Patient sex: M
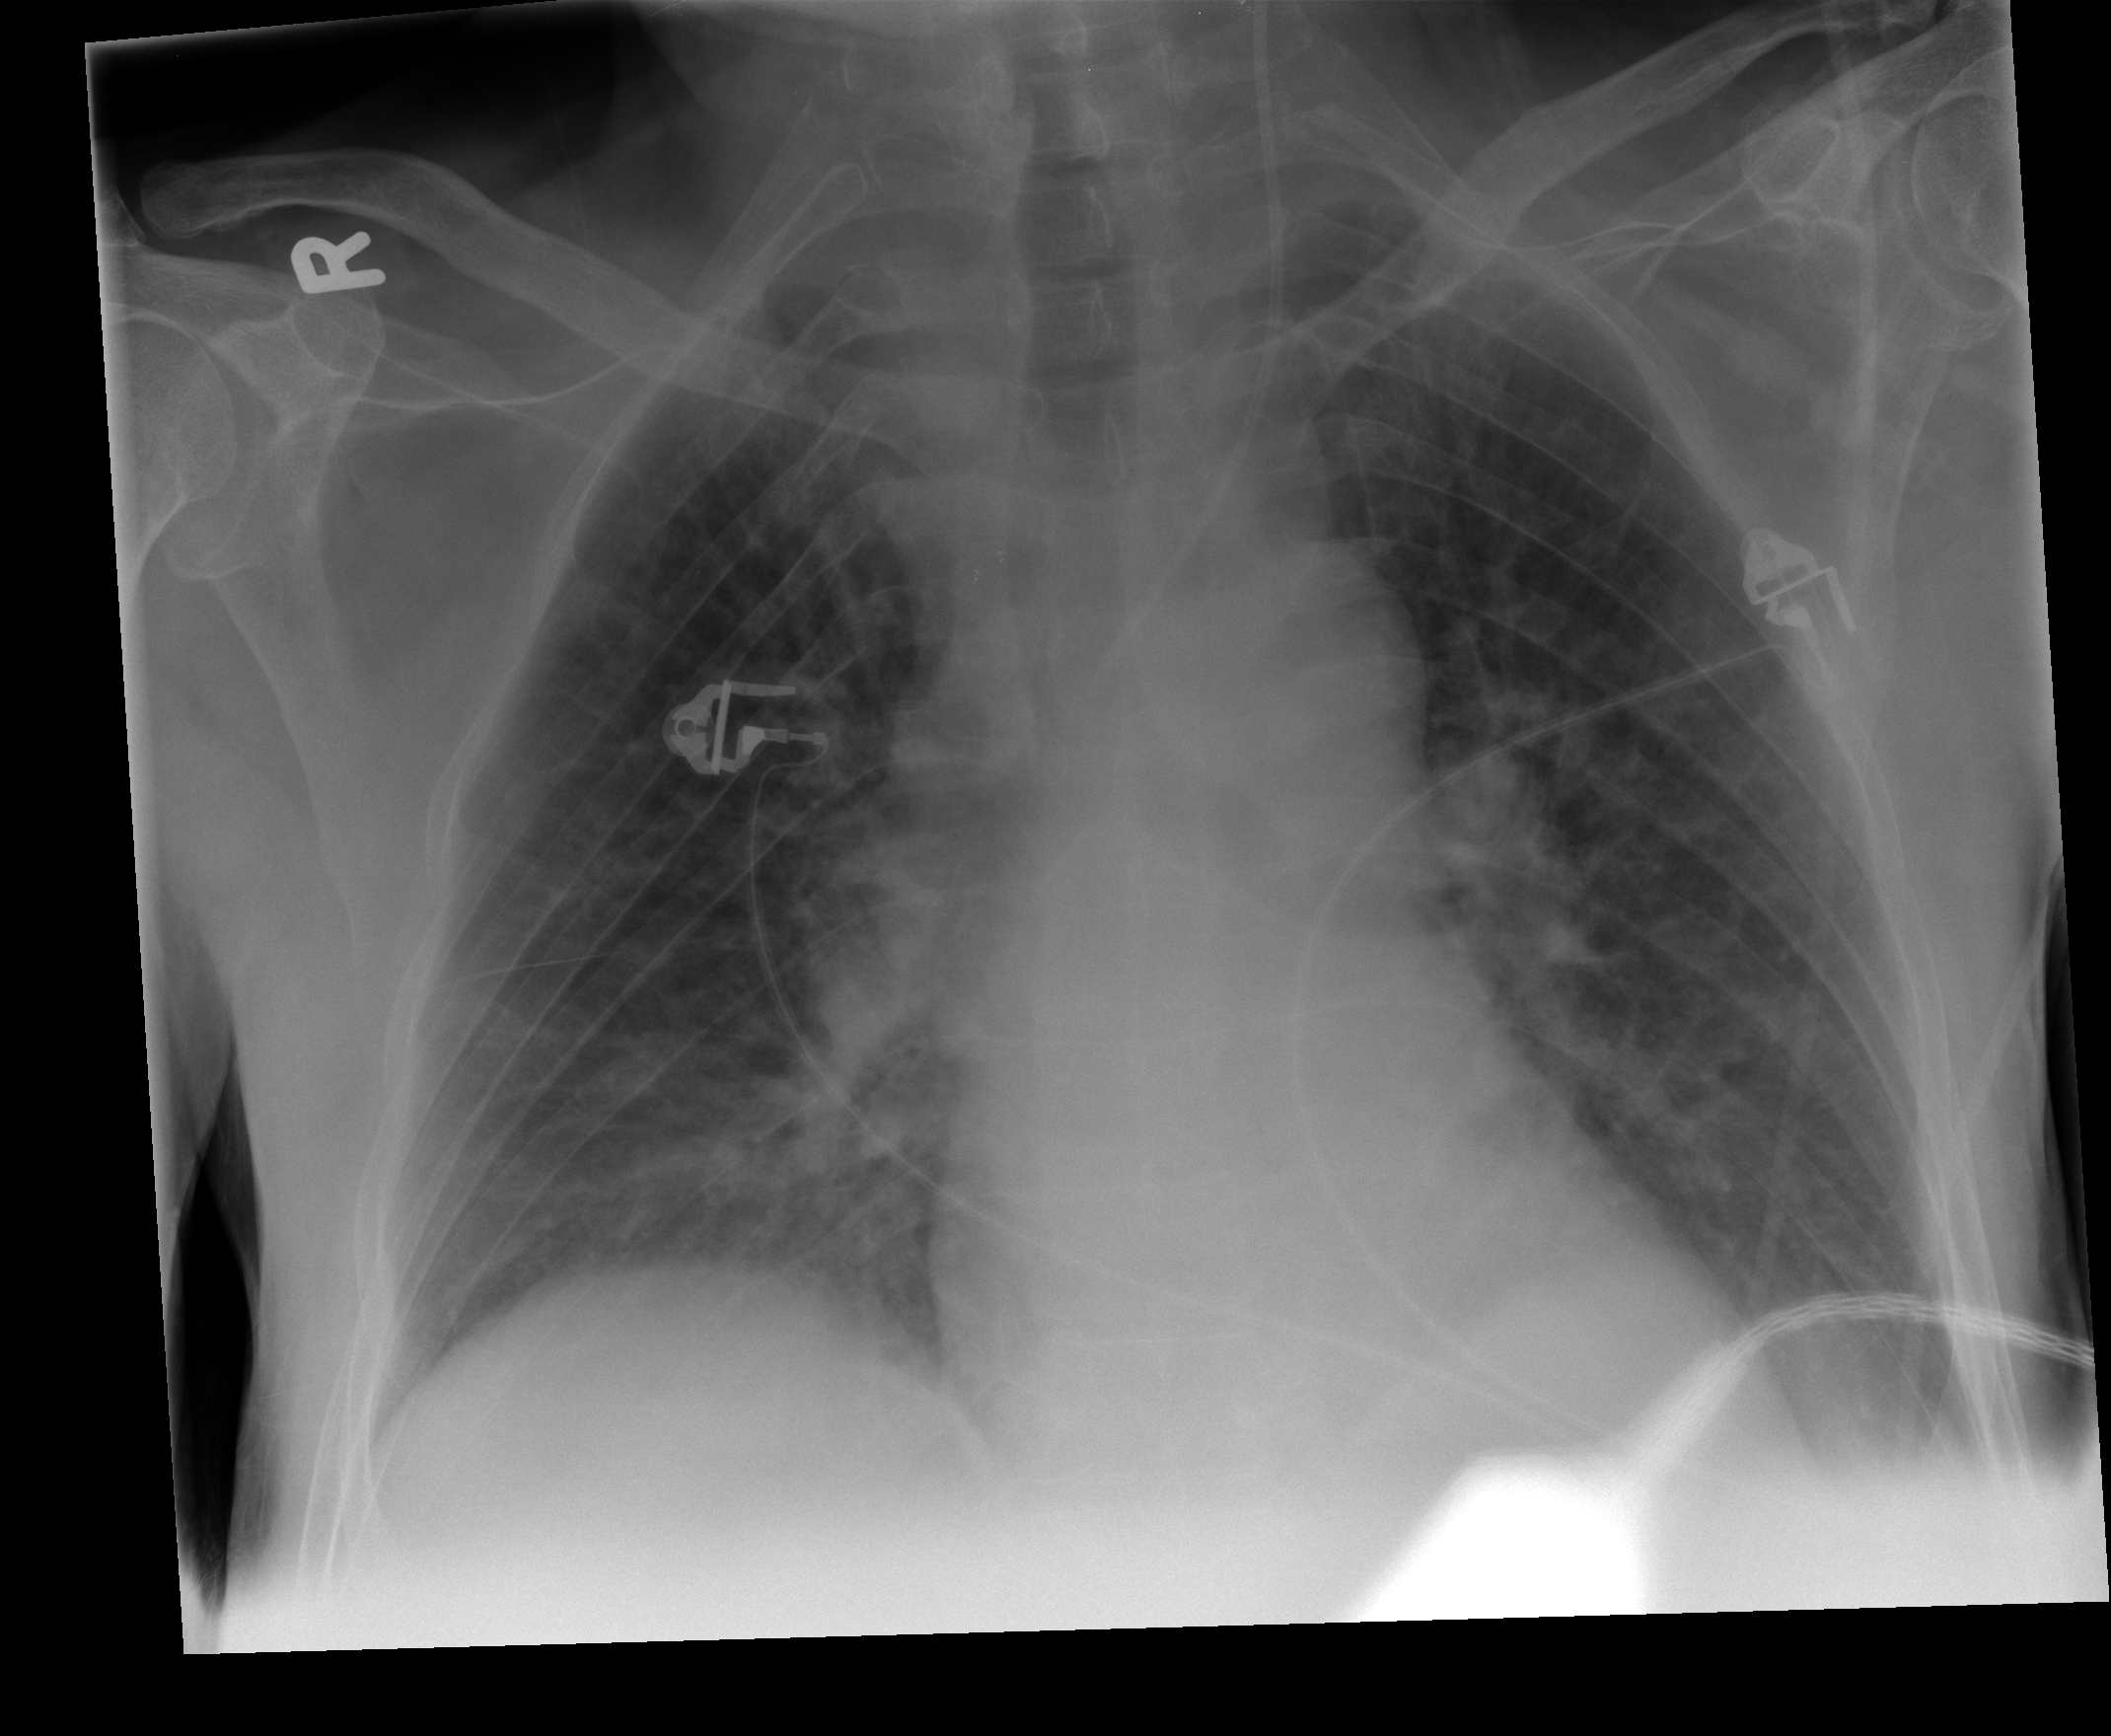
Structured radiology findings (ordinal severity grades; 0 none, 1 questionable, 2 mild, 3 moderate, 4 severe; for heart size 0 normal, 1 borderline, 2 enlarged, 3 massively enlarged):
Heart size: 0
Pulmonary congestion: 2
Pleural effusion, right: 0
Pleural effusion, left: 0
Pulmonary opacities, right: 2
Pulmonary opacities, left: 2
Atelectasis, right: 0
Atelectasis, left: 0